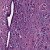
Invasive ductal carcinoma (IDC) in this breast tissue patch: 1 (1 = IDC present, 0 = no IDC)